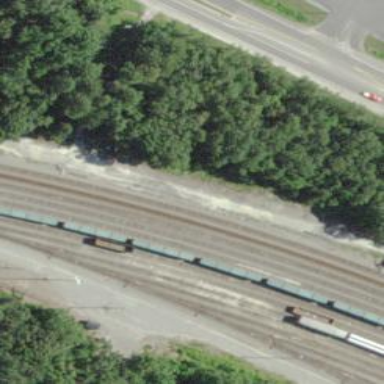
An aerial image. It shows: Railway yard.